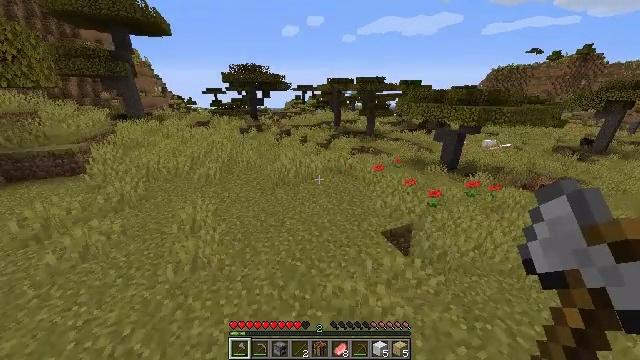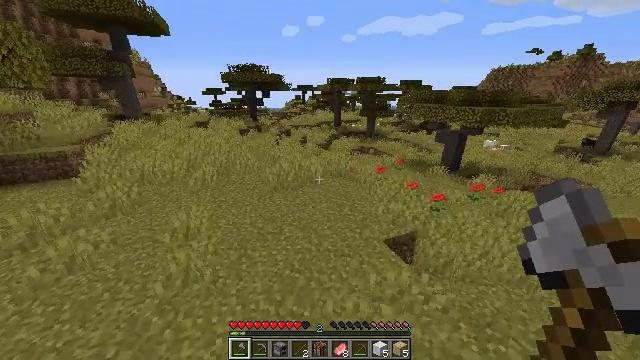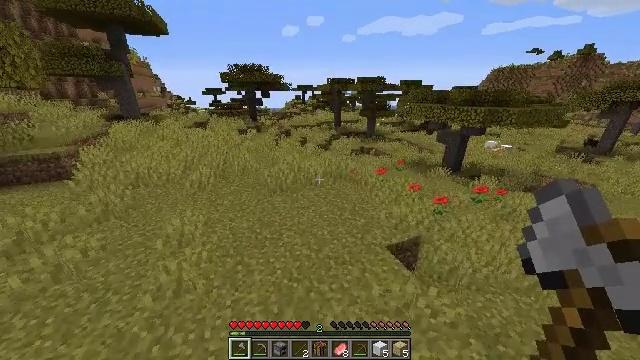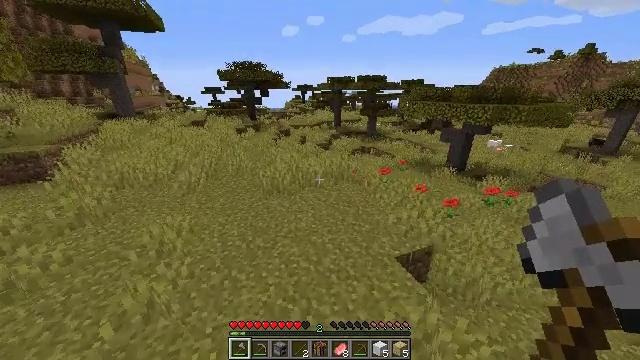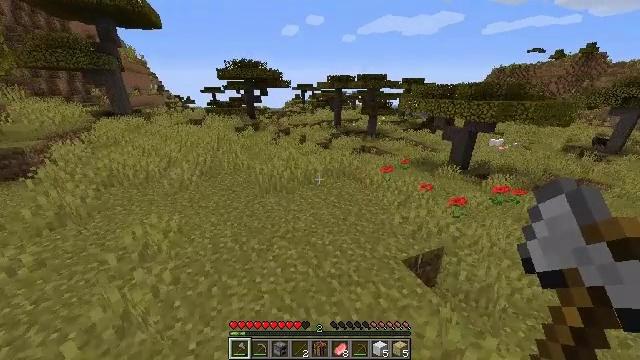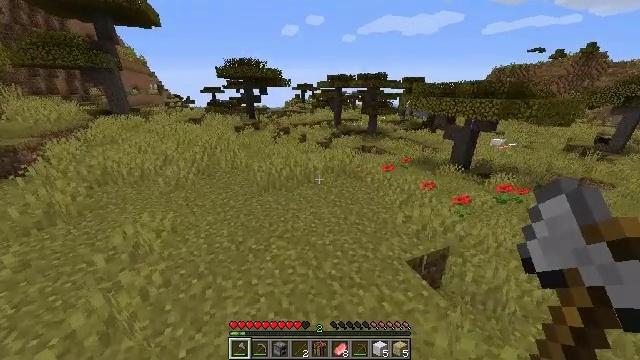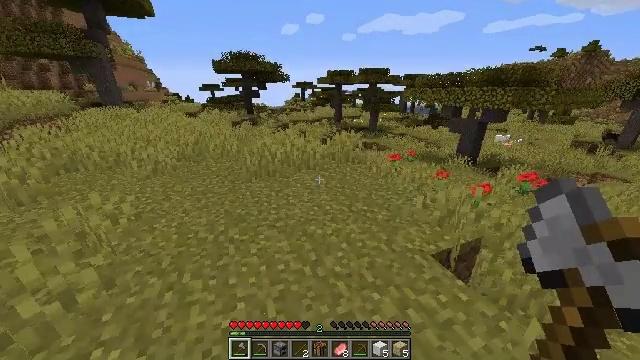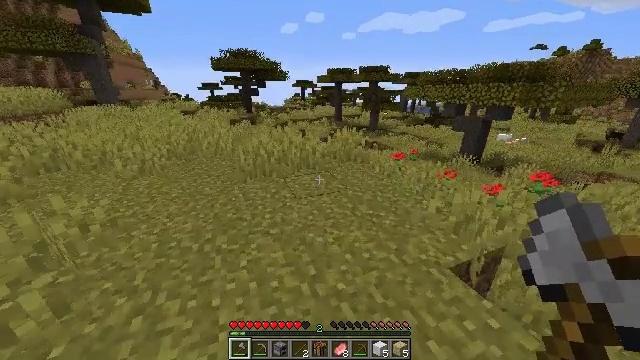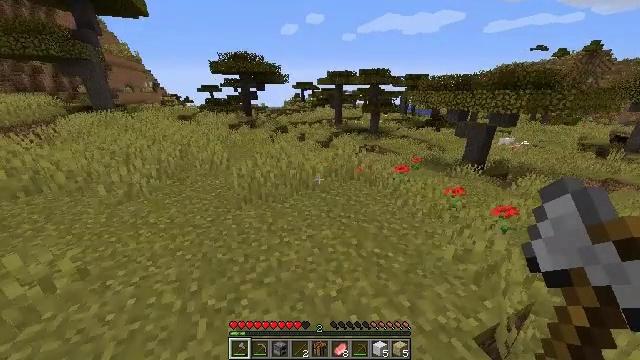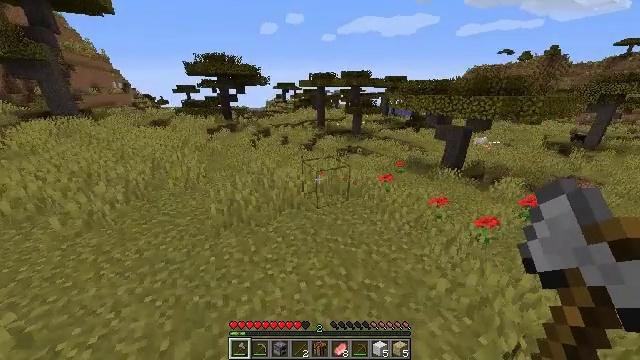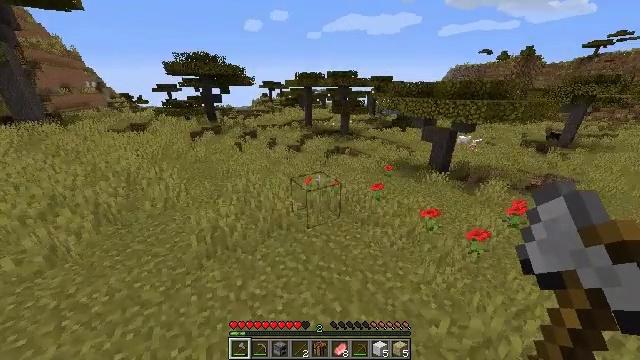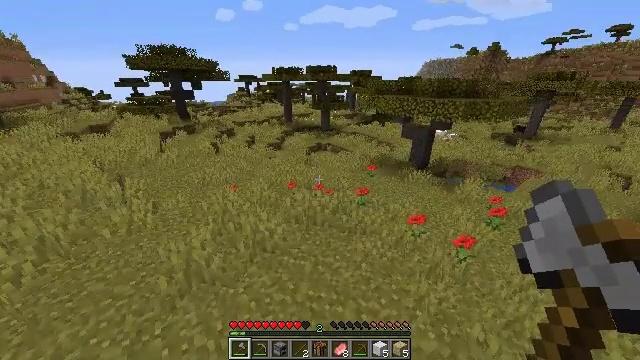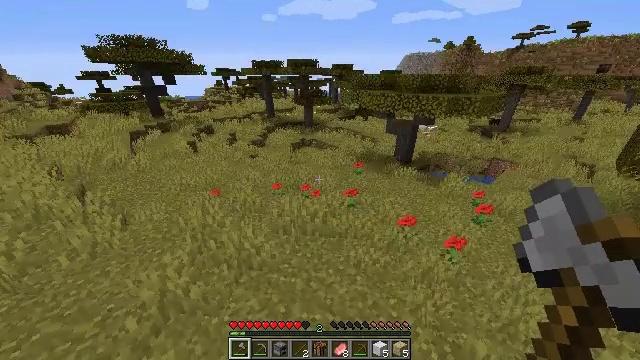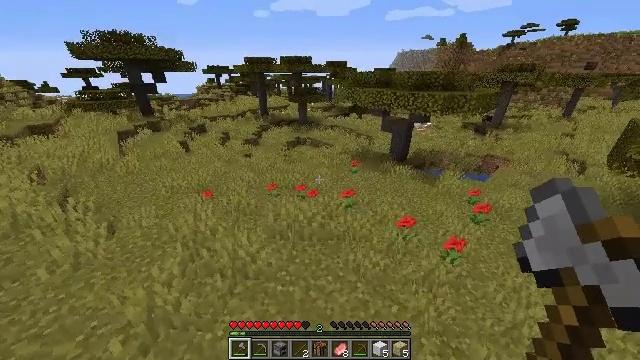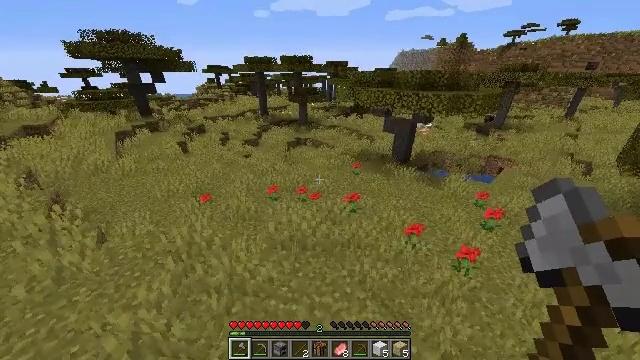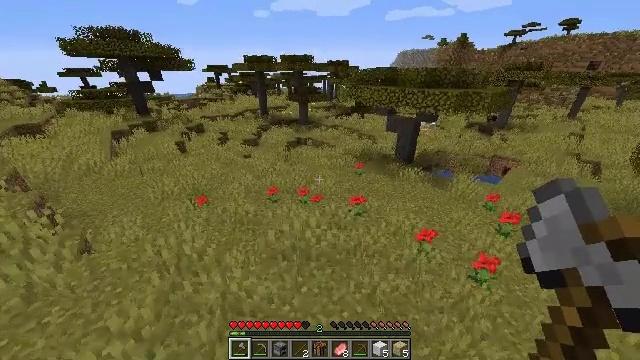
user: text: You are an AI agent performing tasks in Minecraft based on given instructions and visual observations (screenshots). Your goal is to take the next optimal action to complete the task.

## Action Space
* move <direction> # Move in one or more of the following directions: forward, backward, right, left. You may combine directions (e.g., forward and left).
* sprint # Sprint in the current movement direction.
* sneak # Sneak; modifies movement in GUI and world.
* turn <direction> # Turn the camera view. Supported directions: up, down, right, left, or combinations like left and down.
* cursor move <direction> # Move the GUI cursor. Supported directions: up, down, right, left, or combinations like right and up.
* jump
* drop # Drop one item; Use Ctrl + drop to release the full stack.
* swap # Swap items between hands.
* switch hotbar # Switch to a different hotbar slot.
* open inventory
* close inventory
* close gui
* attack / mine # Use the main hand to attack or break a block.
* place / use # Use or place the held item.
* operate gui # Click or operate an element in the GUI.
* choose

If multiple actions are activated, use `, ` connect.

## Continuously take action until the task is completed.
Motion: motion action
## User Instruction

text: Kill mobs.
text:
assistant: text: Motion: move forward, sprint, jump
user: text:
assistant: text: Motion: move forward, sprint, jump
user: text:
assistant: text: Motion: move forward, sprint, jump
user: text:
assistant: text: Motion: move forward, sprint, jump
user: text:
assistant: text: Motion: move forward, sprint, jump
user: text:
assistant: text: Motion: move forward, sprint, jump
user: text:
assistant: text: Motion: move forward, sprint, jump
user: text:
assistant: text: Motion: move forward, sprint, jump
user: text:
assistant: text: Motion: move forward, sprint, turn right, jump
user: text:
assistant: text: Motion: move forward, sprint, turn right, jump
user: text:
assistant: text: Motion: move forward, sprint, turn right and down, jump
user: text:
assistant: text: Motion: move forward, sprint, turn right and down, jump
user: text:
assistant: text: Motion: move forward, sprint, turn right, jump
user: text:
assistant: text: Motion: move forward, sprint, jump
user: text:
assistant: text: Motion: move forward, sprint, jump
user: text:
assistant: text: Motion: move forward, sprint, jump
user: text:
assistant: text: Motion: move forward, sprint, jump
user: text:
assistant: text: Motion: move forward, sprint, turn right, jump
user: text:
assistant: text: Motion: move forward, sprint, turn right, jump
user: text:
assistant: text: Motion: move forward, sprint, turn right, jump
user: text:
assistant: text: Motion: move forward, sprint, turn right, jump
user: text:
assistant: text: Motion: move forward, sprint, jump
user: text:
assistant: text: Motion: move forward, sprint, jump
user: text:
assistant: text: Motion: move forward, sprint, jump
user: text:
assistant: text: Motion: move forward, sprint, jump
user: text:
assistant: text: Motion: move forward, sprint, jump
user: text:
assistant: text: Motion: move forward, sprint, turn right and up, jump
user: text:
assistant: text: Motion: move forward, sprint, turn right and up, jump
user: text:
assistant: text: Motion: move forward, sprint, turn right and up, jump
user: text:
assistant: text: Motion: move forward, sprint, jump